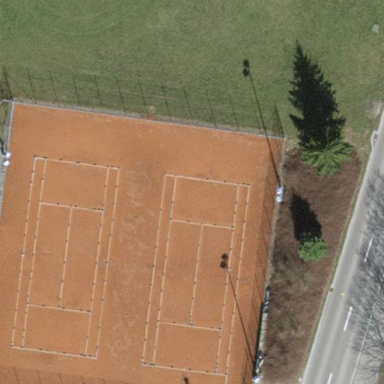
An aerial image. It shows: Tennis court on the leisure land pitch.